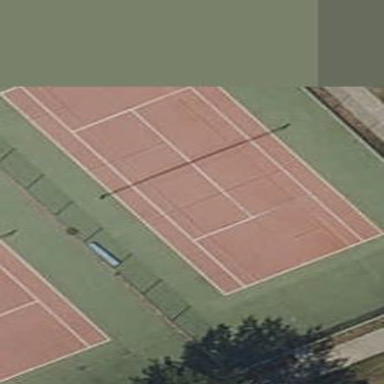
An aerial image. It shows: Tennis court on pitch.